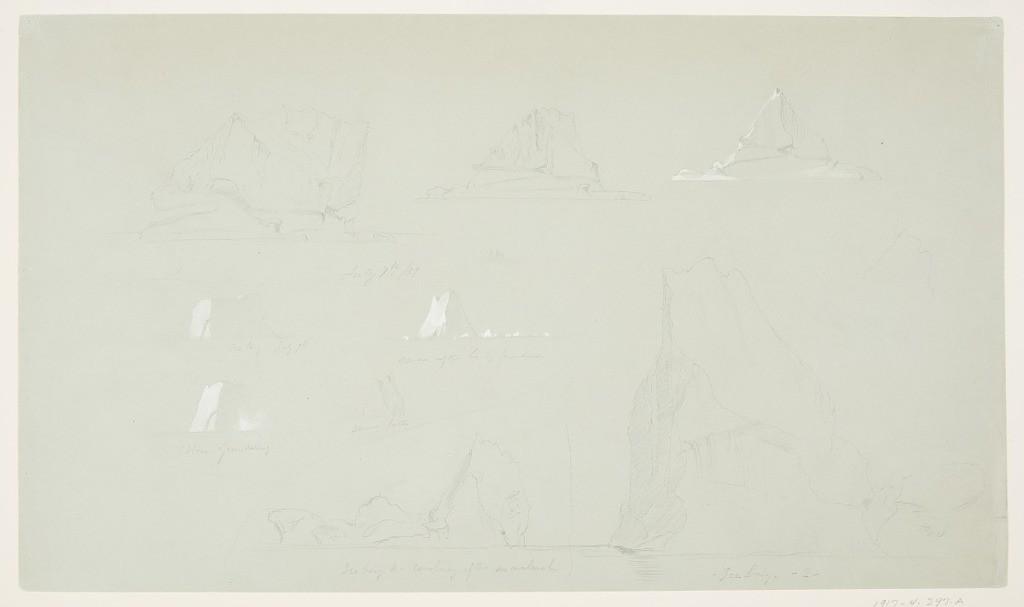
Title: Foundering Icebergs near Battle Harbour, Canada
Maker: Frederic Edwin Church, American, 1826–1900
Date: July 7 and 9, 1859
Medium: Graphite and white gouache on light green wove paper
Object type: Drawing
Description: Seascape sketch showing views of three distinct icebergs from different perpectives and in different stages of disintegration, near the town of Battle Harbour in St. Lewis Bay, Canada. Along the upper portion, three drawings of a roughly triangular iceberg show the berg from different perspectives, spinning in the water to the right as the sketches proceed from left to right. At center left, four sequential sketches of a calving and disintegrating iceberg are organized into two columns: at upper left, the iceberg prior to calving; at lower left, the process of calving; at upper right, the iceberg and its fragments just moments after calving; and at lower right, the same iceberg sometime later, devoid of its smaller fragments. At lower center and lower right, two sketches of a single, craggy iceberg record its movement after an avalanche or calving event. At lower center, the iceberg's tall, sharp peak is positioned at right and descends to a rugged lower section; at lower right, the same iceberg faces the opposite direction, with its tall, jagged peak at left.